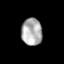
Tissue: skin
Cell type: Epithelial cells
Senescence score: 0.2551
Nuclear area (px): 553
Mean DAPI intensity: 173.64